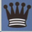
Piece: bQ